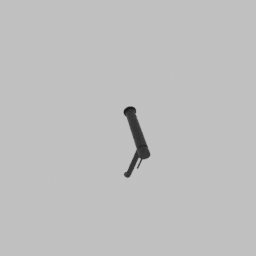
Label: appliances